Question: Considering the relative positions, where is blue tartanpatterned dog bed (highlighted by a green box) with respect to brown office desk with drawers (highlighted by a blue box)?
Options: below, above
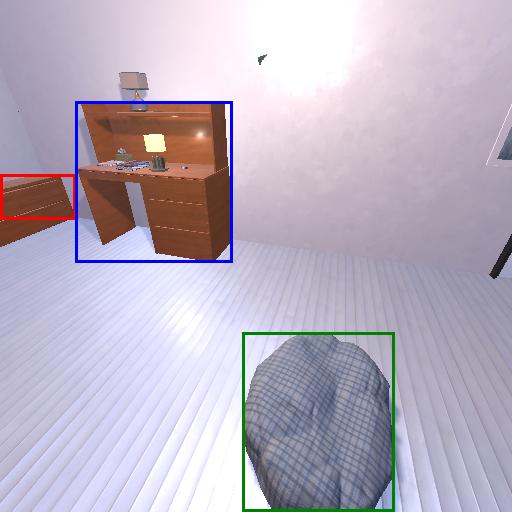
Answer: below